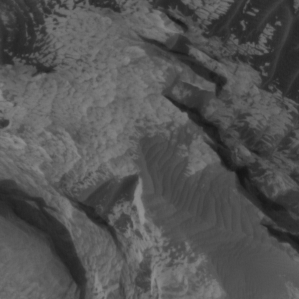
Label: non_frost